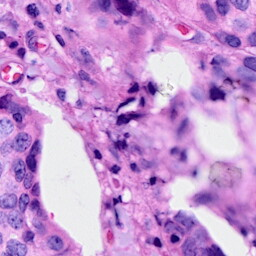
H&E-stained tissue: Breast